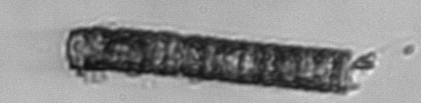
Label: Paralia_sulcata